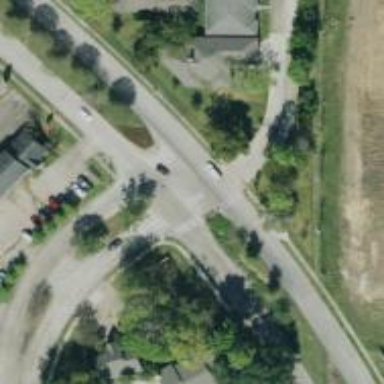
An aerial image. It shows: Road with stop sign.